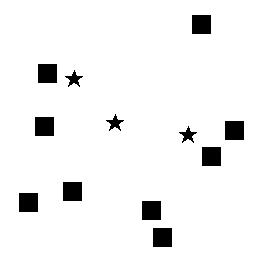
Squares: 9
Triangles: 0
Stars: 3
Total shapes: 12